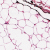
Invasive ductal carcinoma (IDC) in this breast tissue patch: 0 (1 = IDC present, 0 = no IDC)